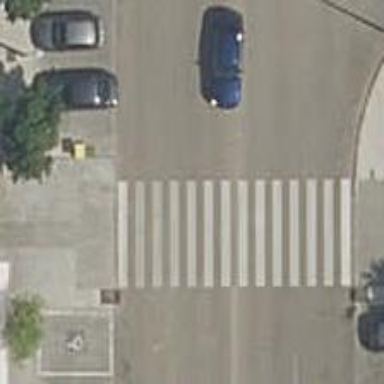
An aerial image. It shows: Uncontrolled road crossing.